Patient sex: M
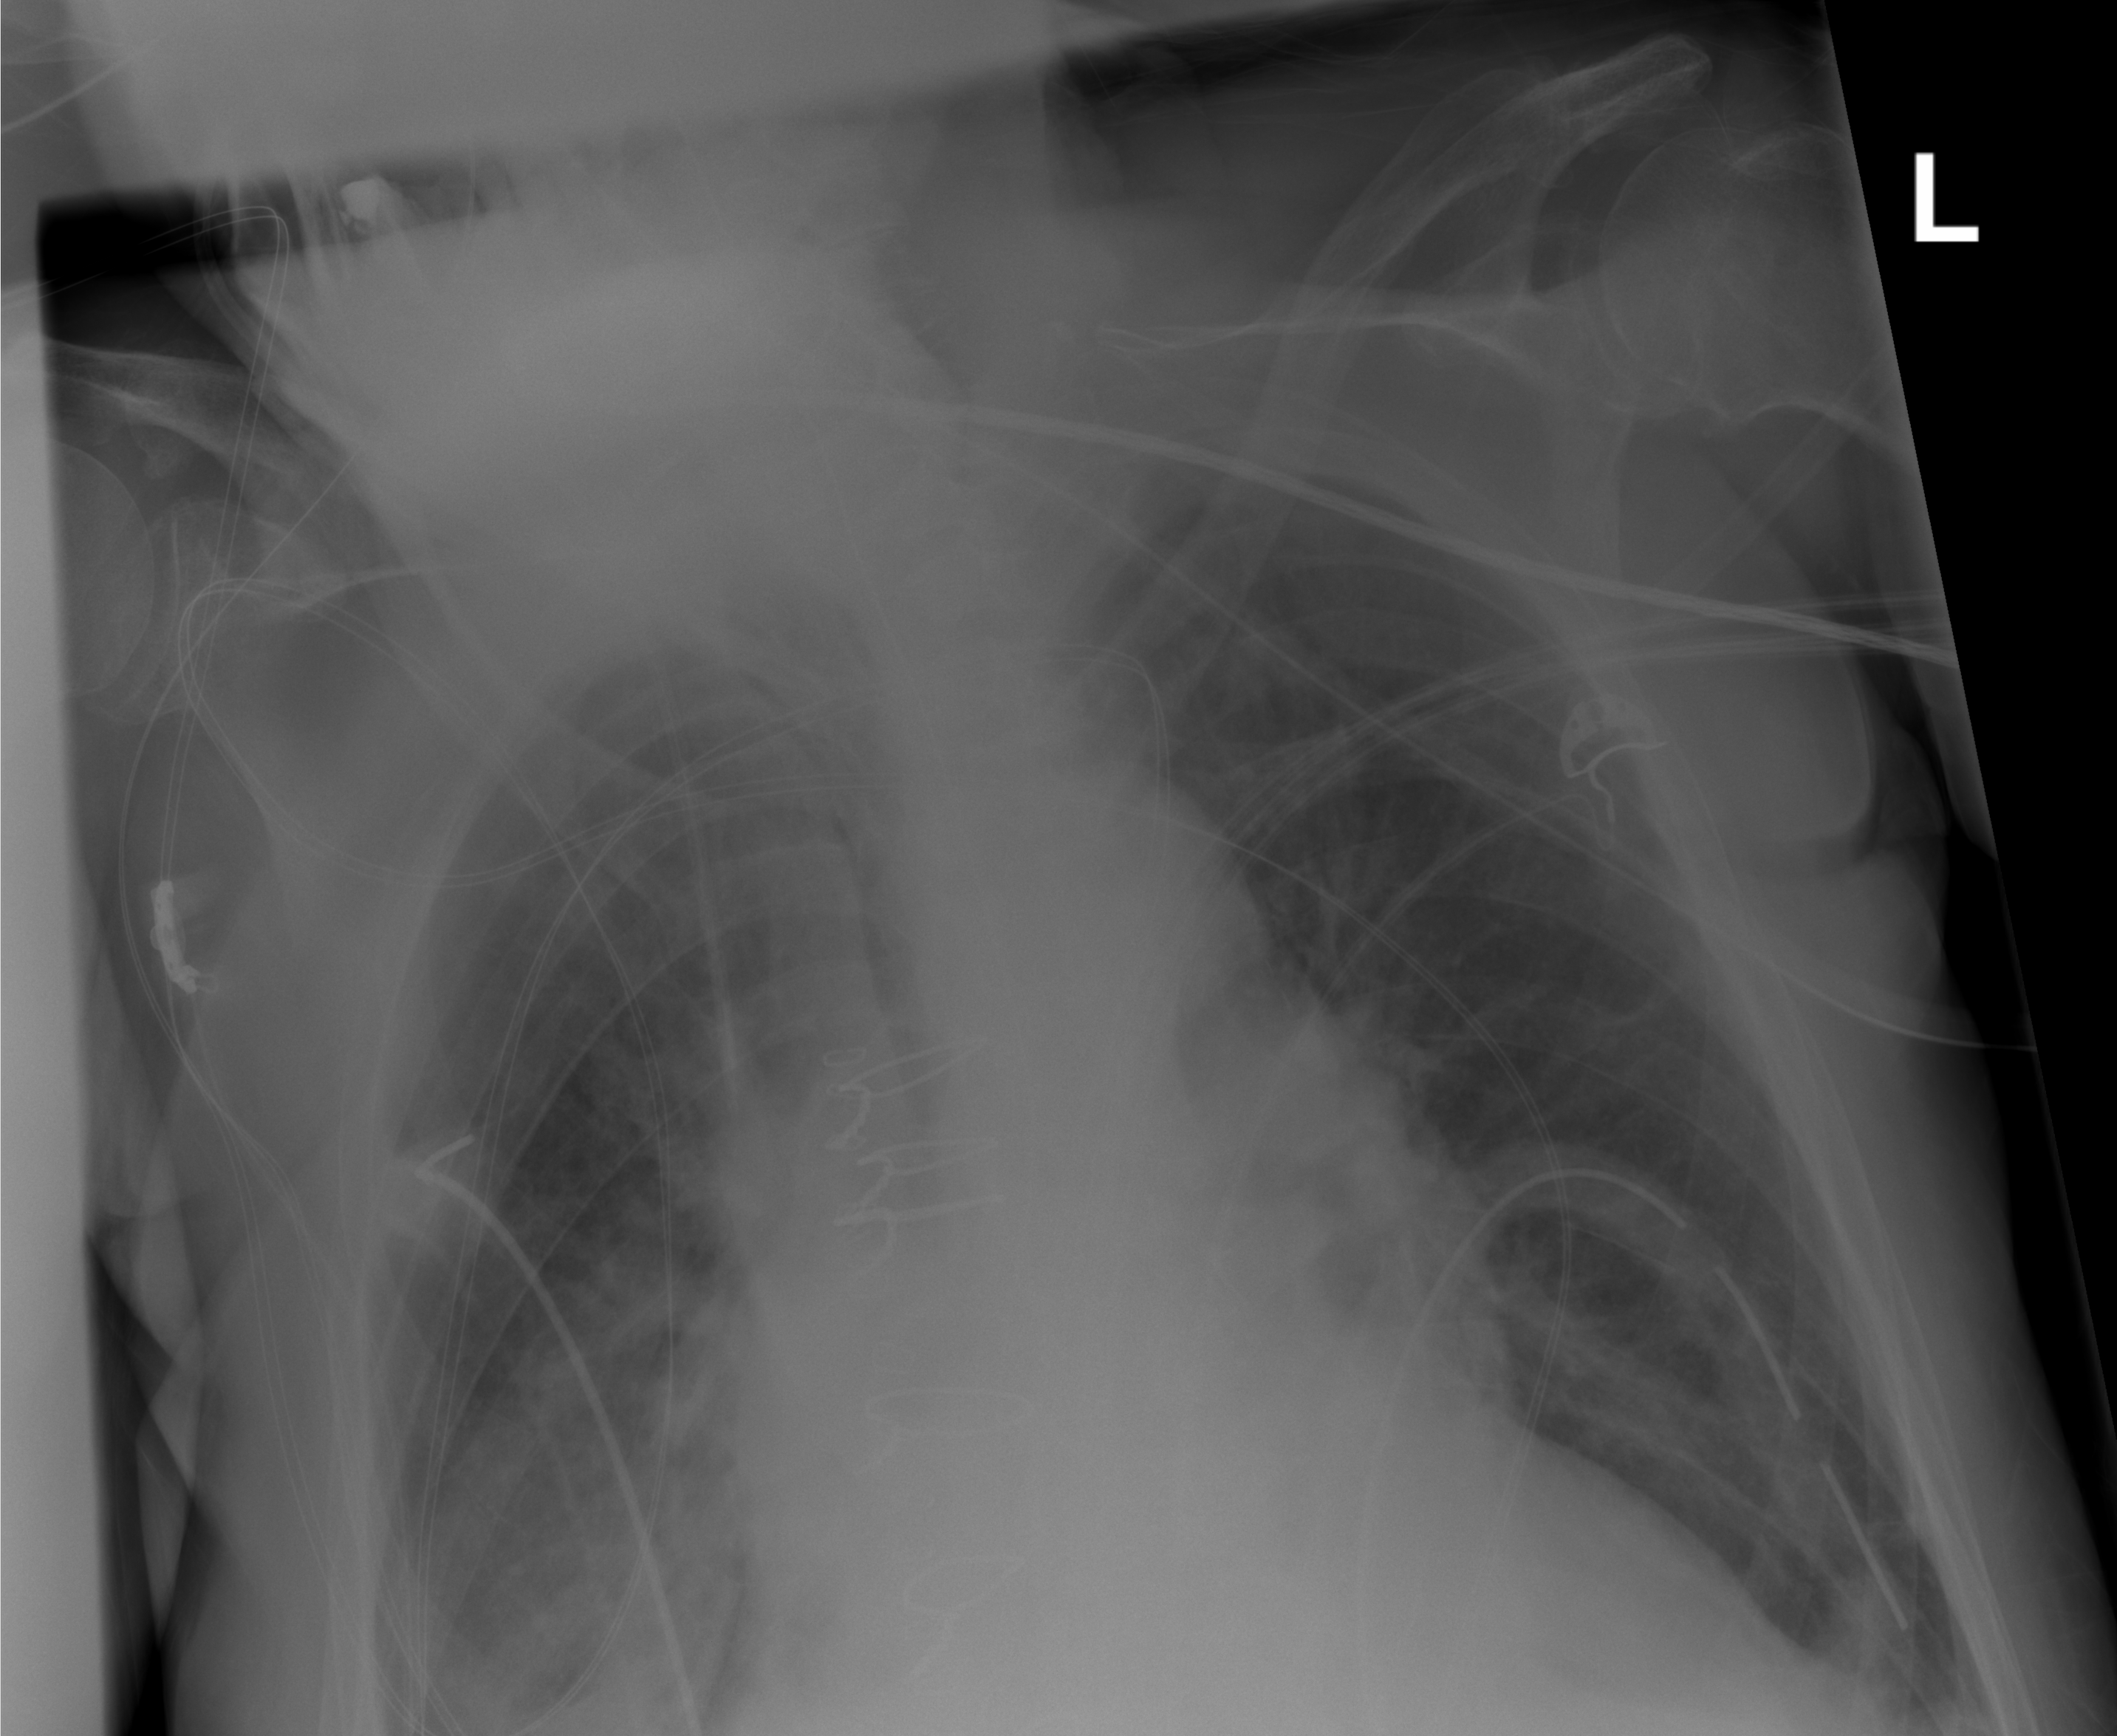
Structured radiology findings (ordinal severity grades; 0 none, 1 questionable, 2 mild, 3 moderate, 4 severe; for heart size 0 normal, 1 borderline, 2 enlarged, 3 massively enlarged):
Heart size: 1
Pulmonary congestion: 2
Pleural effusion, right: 1
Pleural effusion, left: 1
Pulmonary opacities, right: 2
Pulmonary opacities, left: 1
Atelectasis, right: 0
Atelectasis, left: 0